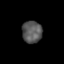
Tissue: lung
Cell type: Others
Senescence score: 0.2392
Nuclear area (px): 433
Mean DAPI intensity: 87.665